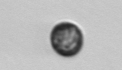
Label: Dinophyceae